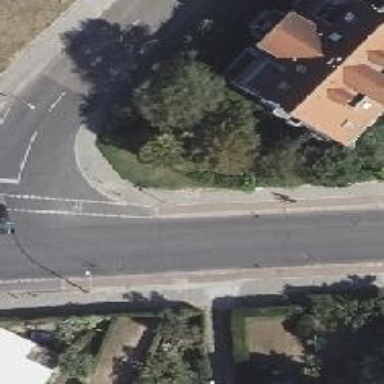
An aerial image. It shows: Secondary road with separate cycle track and asphalt surface.